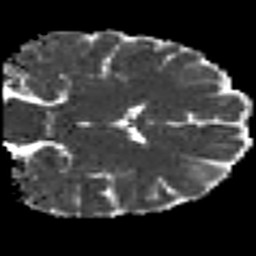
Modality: MD
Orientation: coronal
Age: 22
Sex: male
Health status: ill
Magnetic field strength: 3 T
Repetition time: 8.4 s
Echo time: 0.0926 s